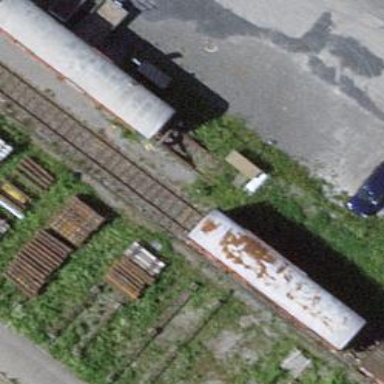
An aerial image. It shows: Railway buffer stop.